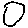
Label: circle